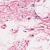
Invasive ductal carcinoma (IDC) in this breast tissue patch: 0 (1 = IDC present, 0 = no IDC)